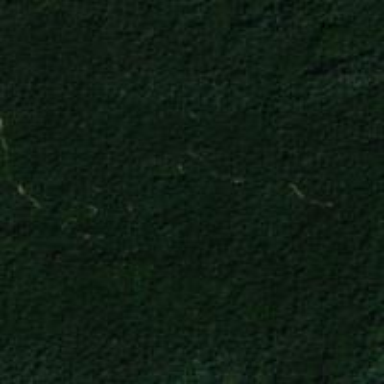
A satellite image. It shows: Logging area.